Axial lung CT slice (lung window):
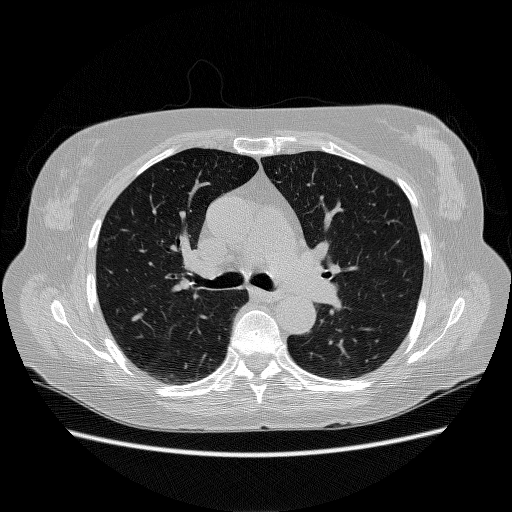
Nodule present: no